Chest X-ray:
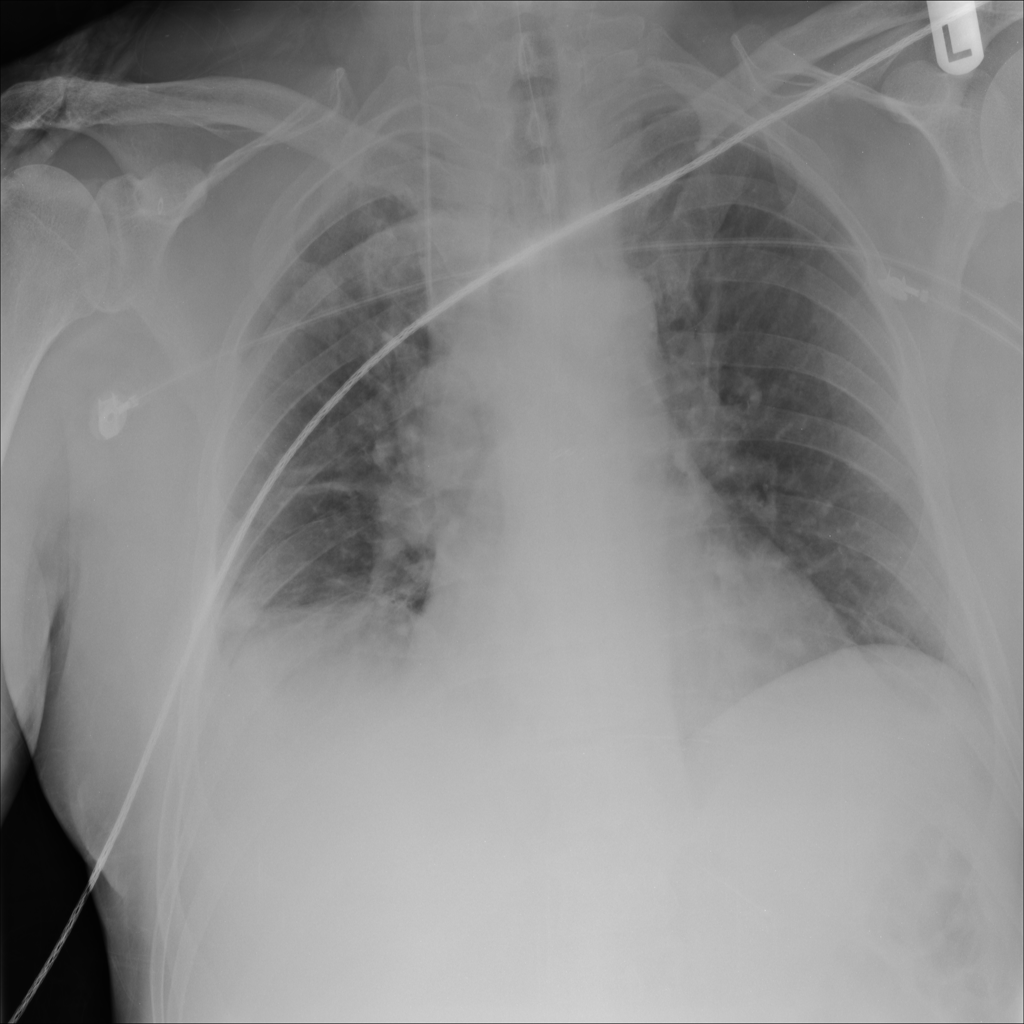
Findings: Atelectasis
No abnormal finding: no